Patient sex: F
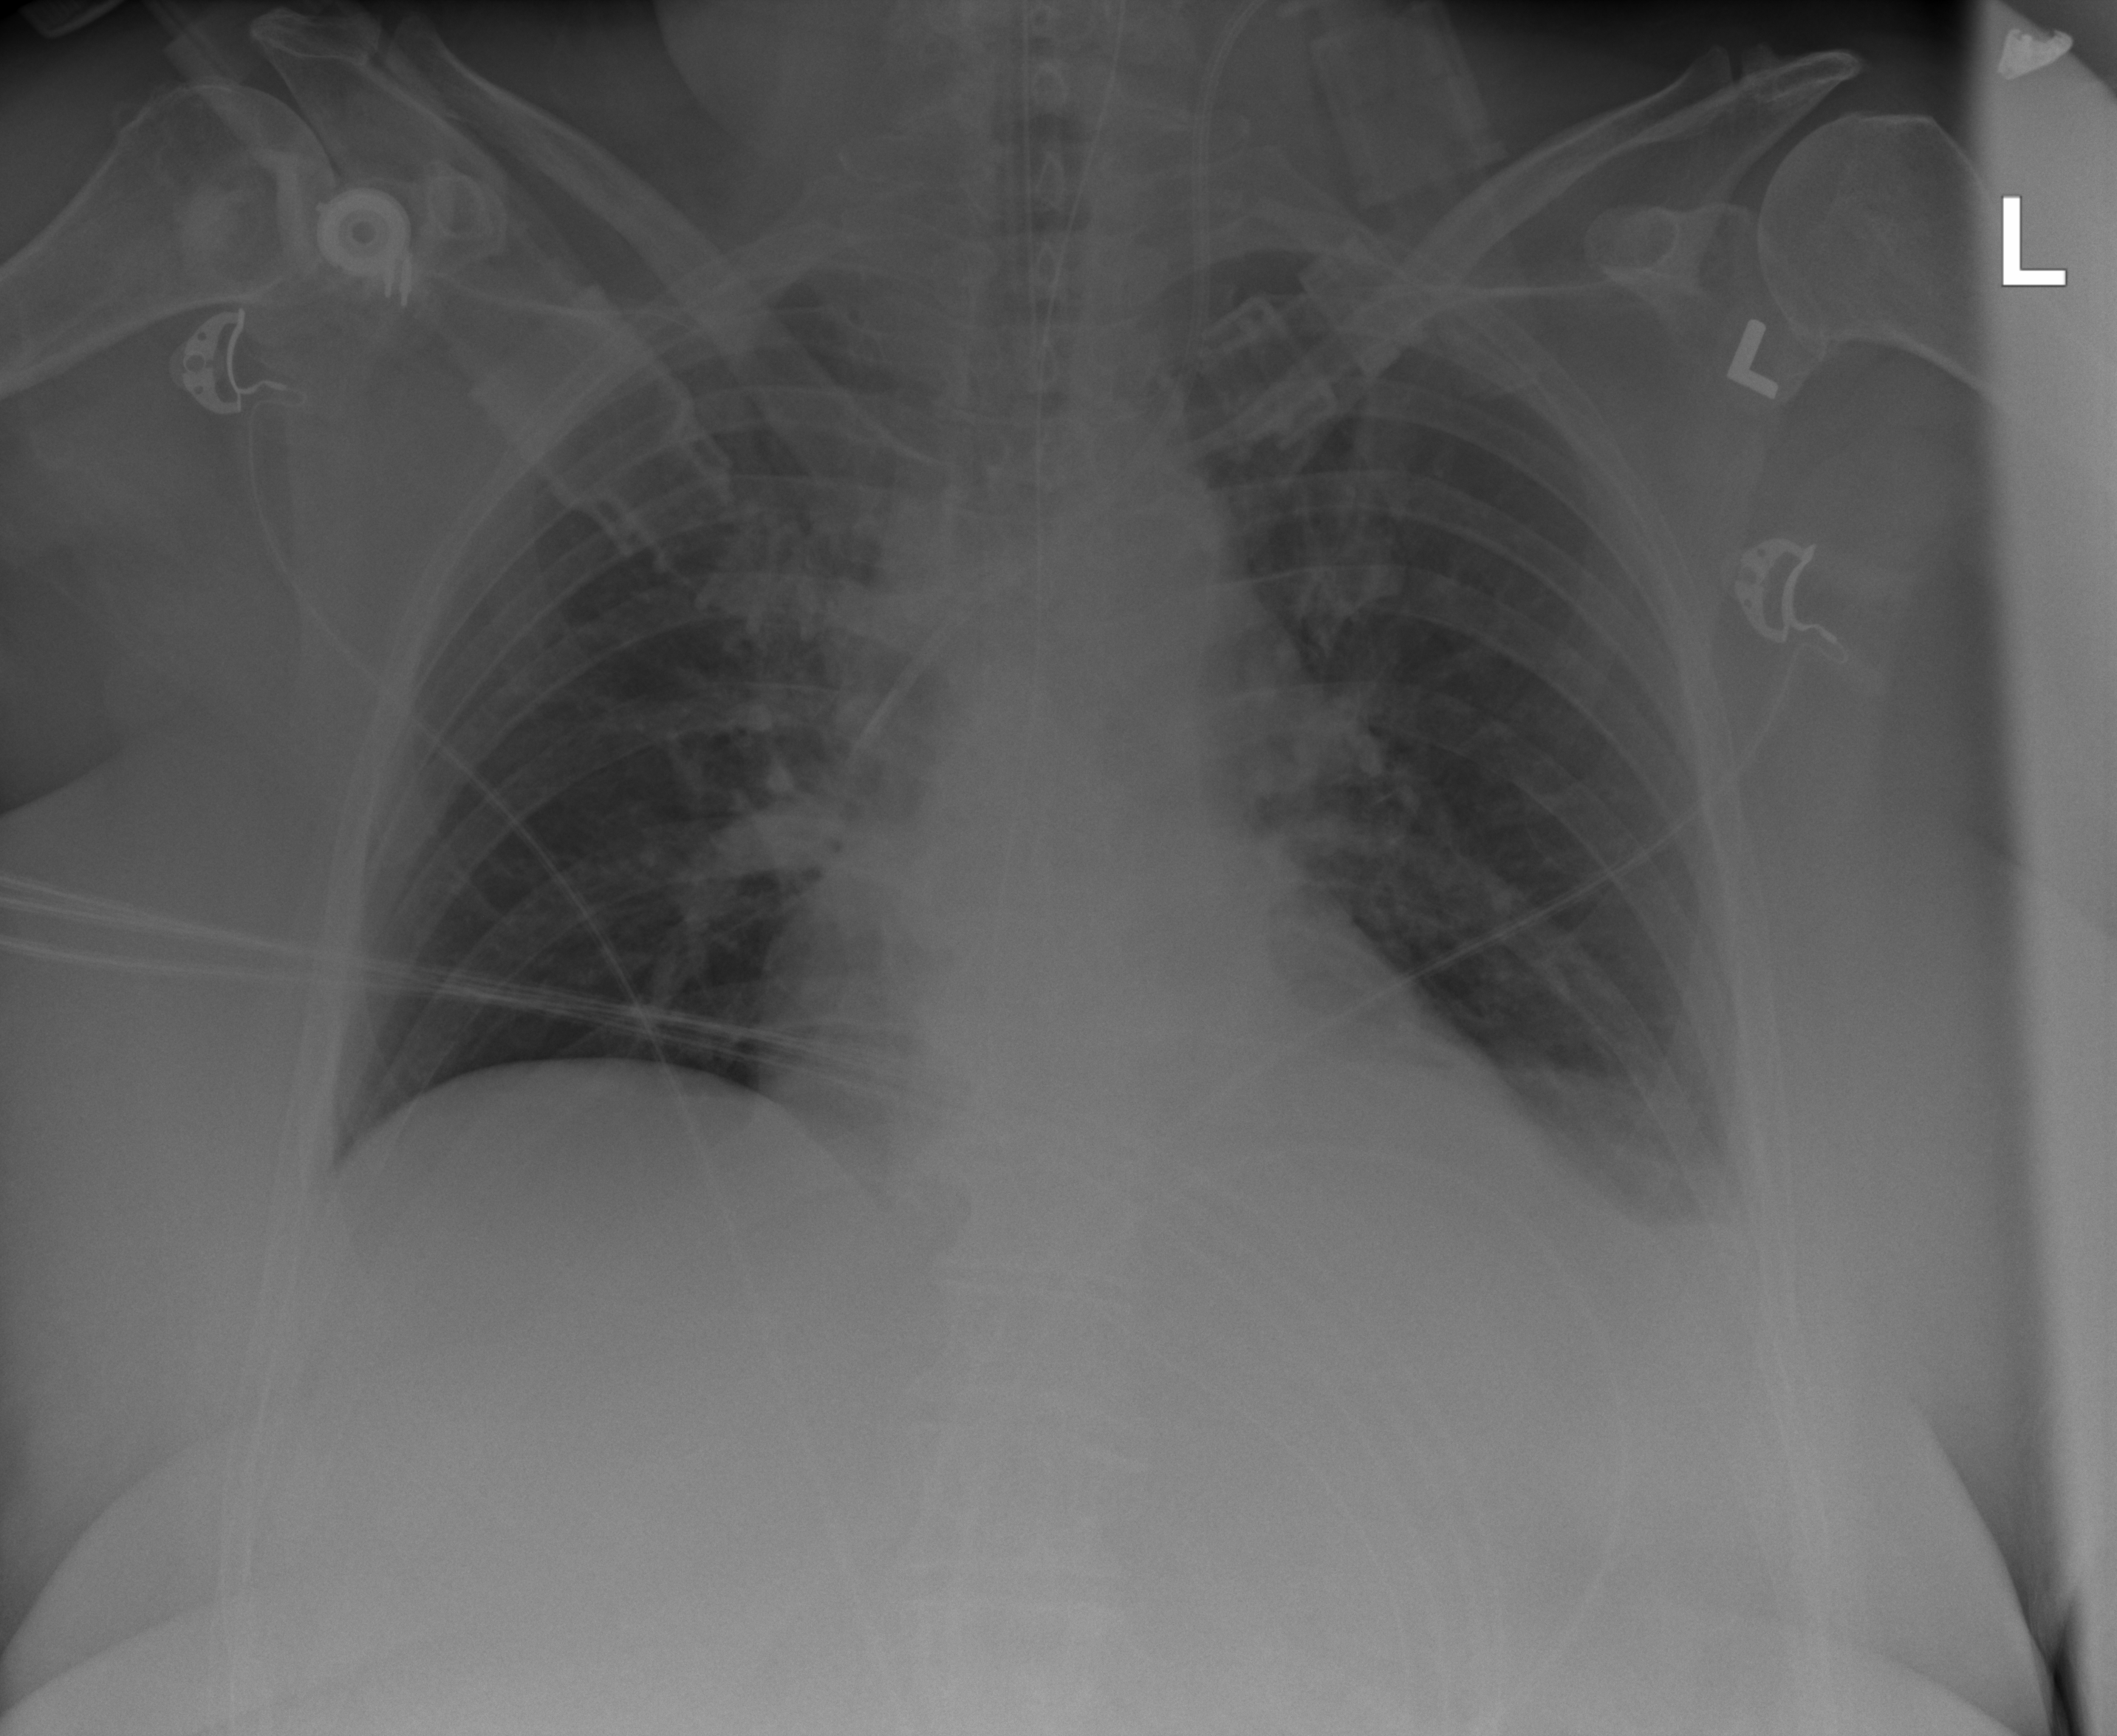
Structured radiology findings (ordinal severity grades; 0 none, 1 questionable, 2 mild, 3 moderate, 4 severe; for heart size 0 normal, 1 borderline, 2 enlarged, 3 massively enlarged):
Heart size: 0
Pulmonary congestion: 1
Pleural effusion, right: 0
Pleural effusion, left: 2
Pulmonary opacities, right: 1
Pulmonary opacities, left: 1
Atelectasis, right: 1
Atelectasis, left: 1